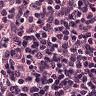
Metastatic tissue present: no